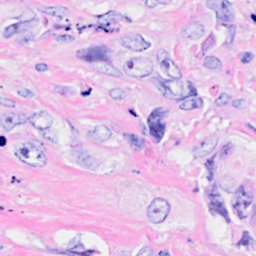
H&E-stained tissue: Breast